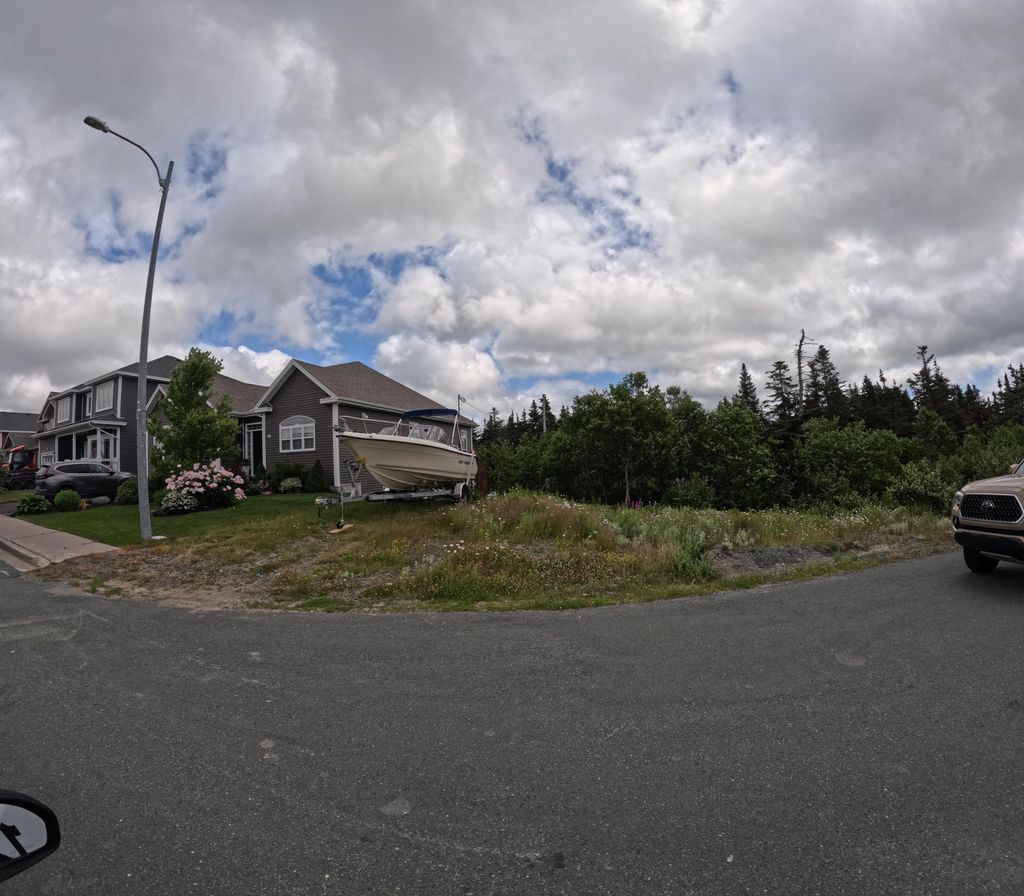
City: st_johns